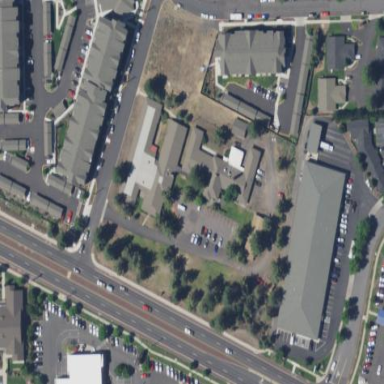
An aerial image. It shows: Nursing home building.